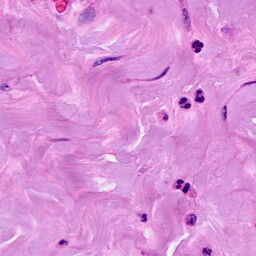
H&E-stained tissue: Breast